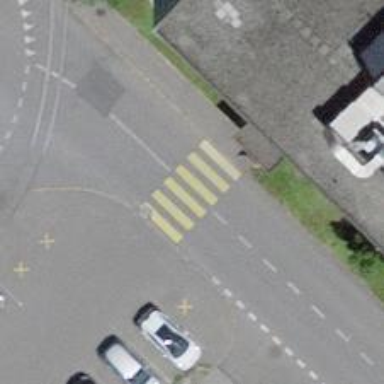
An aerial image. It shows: Zebra crossing on the road.